Question: I'm trying to display a UIButton over an AdmobBanner like the example below (the black X obviously). I looked for this option in the Admob SDK but couldn't find anything.
I've tried selecting the button->Editor->Arrange->Send to Front with no results.

Help is much appreciated.
This is the code I use to show my banner:
'''
CGPoint origin = CGPointMake(0.0,0.0);
// Use predefined GADAdSize constants to define the GADBannerView.
self.adBanner = [[GADBannerView alloc] initWithAdSize:kGADAdSizeBanner
origin:origin];
// Note: Edit SampleConstants.h to provide a definition for kSampleAdUnitID
// before compiling.
self.adBanner.adUnitID = @"a150xxxxxxxxxxx";
self.adBanner.delegate = self;
[self.adBanner setRootViewController:self];
[self.view addSubview:self.adBanner];
self.adBanner.center =
CGPointMake(self.view.center.x, self.adBanner.center.y);
[self.adBanner loadRequest:[self createRequest]];
'''
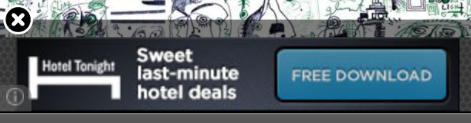
Answer: Im assuming you're using interface builder here, and that both the AdMob view and your button are subviews of the same parent view. If that is the case, just make sure the button comes before the AdMob view in the list of subviews in the Objects pane on the left.
Another option is to make the following call in 'viewDidLoad':
'''
[self.view bringSubviewToFront:button]
'''
Make sure you do this after inserting the AdMob view, if you're doing it programmatically